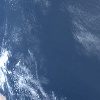
Label: water